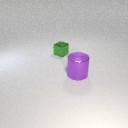
small green metal cube to the left of large purple metal cylinder